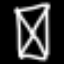
Label: hourglass